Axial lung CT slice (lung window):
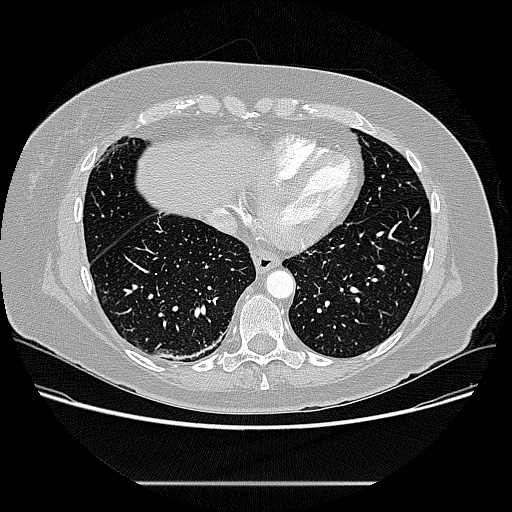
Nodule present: no